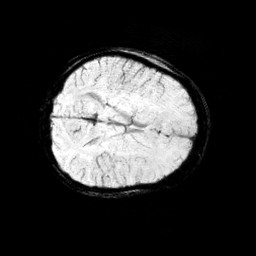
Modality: minIP
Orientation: axial
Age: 12
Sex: female
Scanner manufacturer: siemens
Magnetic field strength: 3 T
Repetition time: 0.027 s
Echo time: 0.02 s